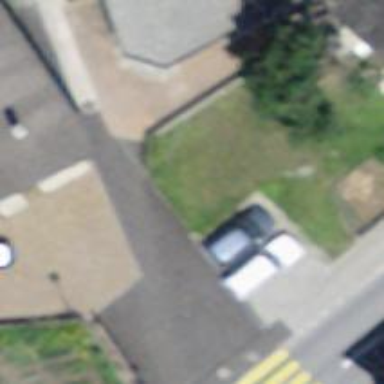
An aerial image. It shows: Post box is visible.